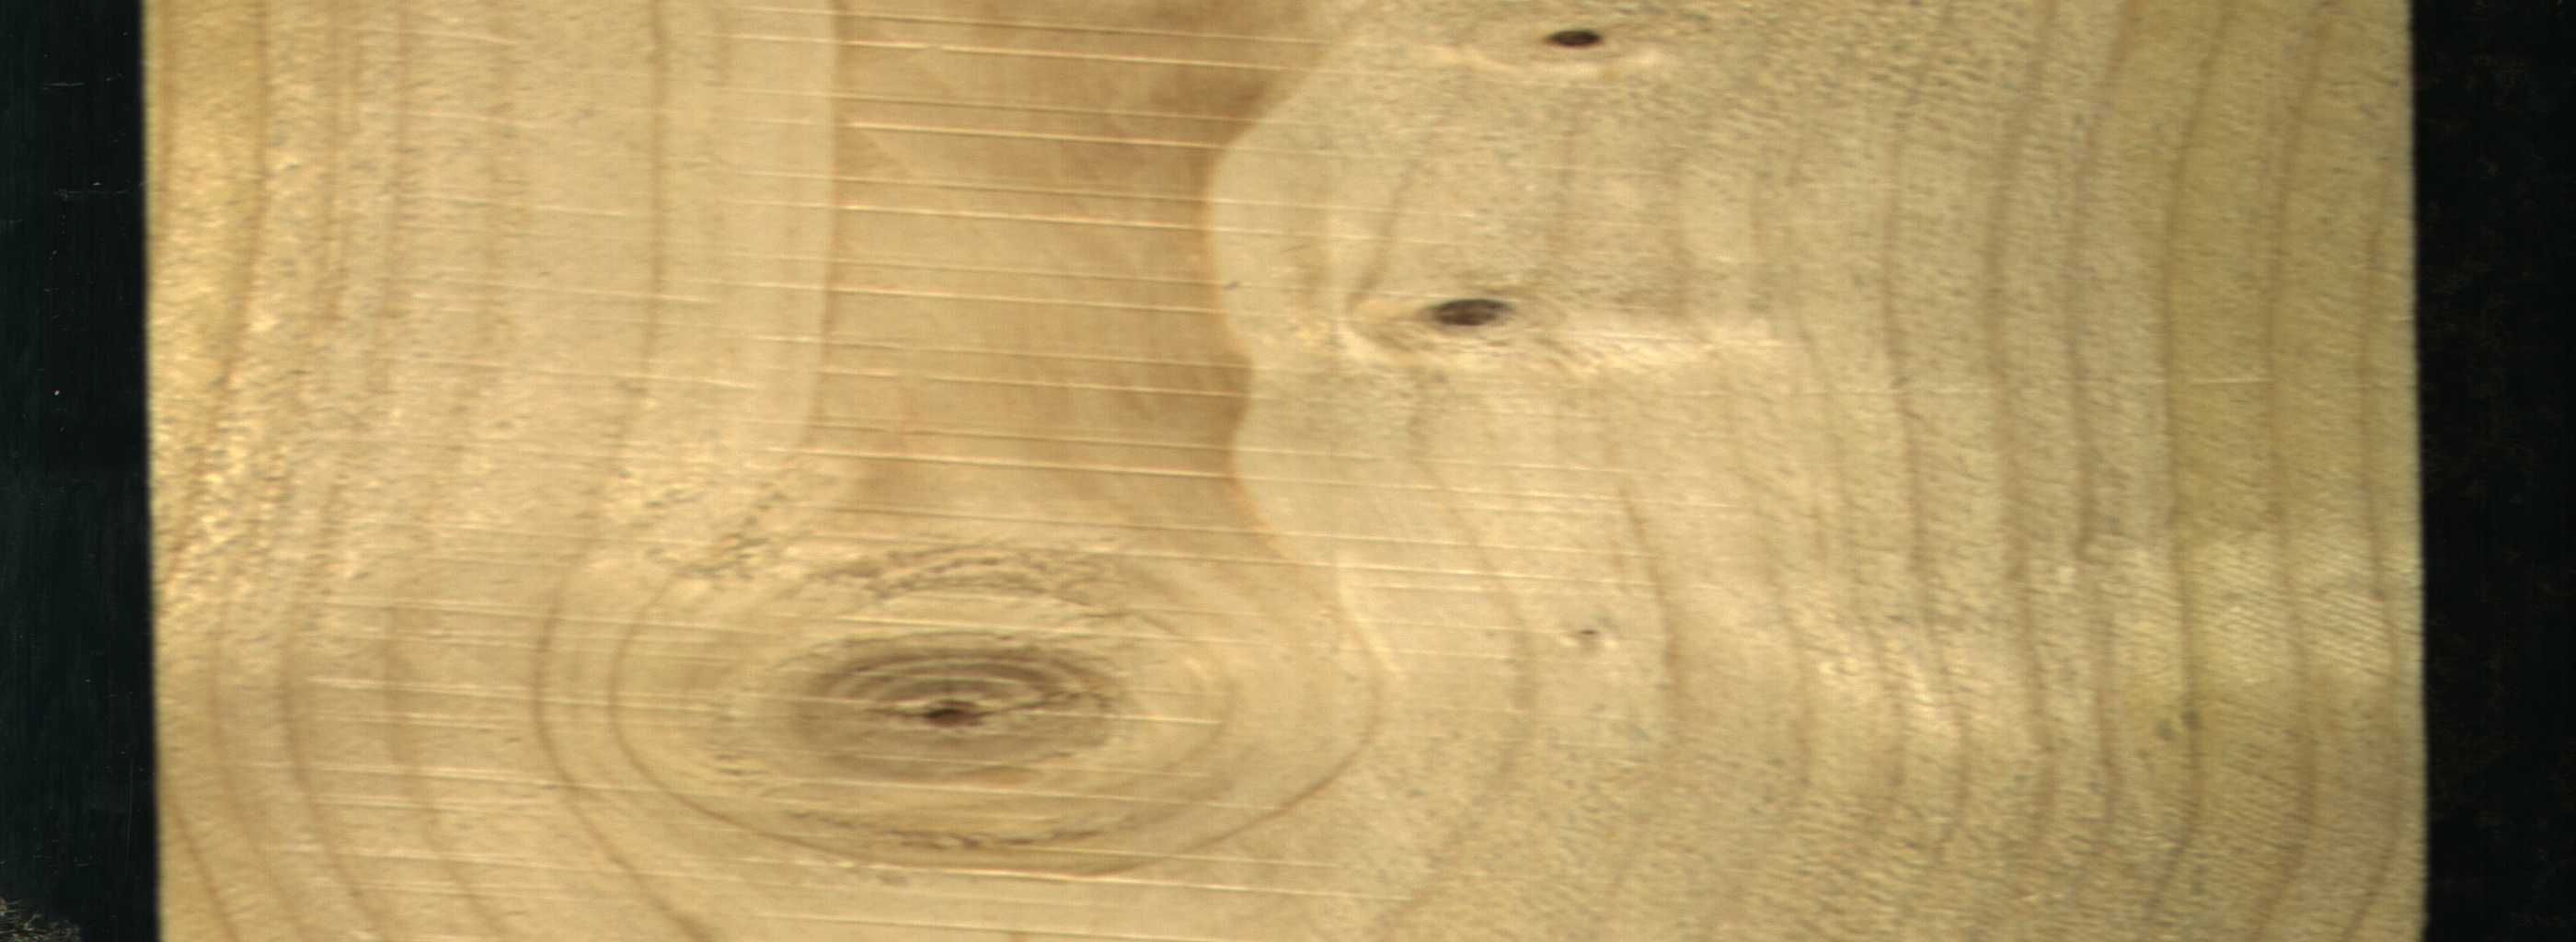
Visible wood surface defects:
Live_Knot
Live_Knot
Live_Knot